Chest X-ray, PA view. Patient: 50 years old, sex M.
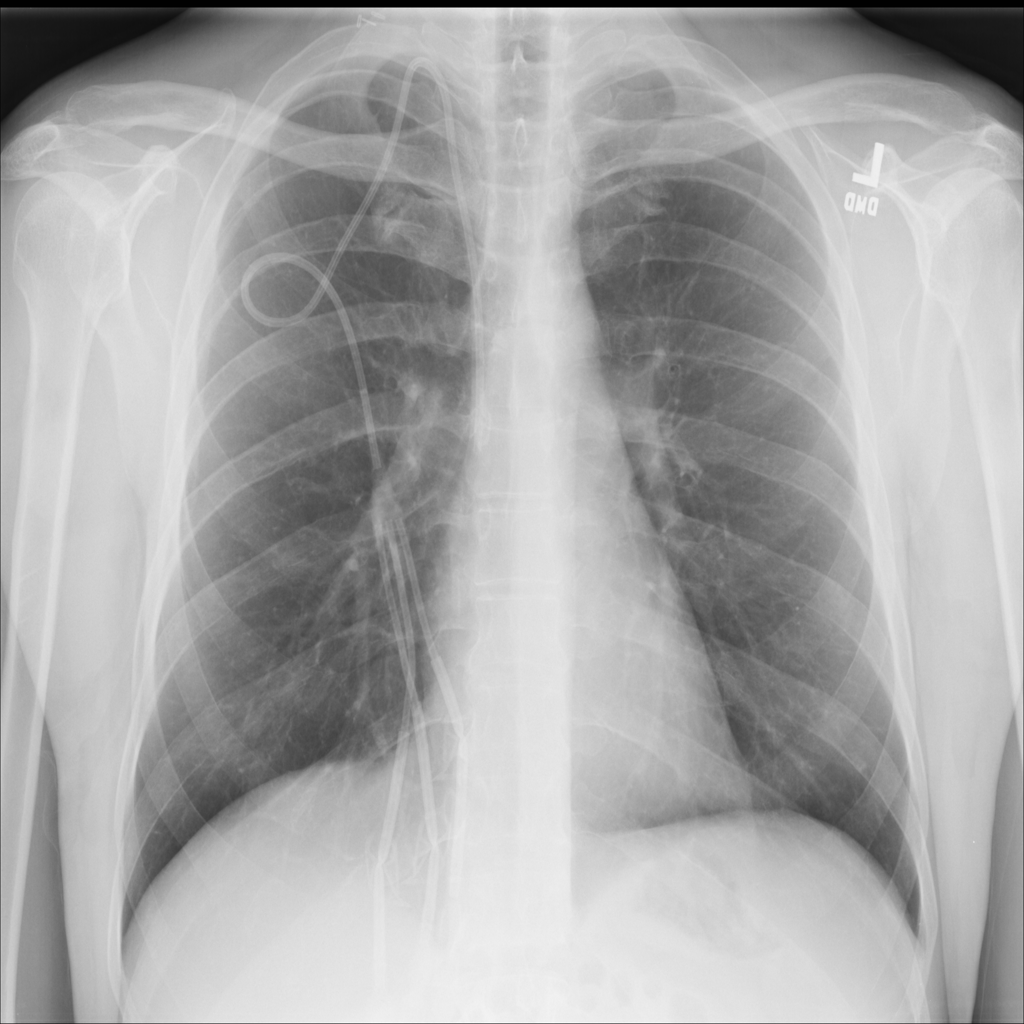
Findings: No Finding